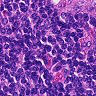
Metastatic tissue present: no